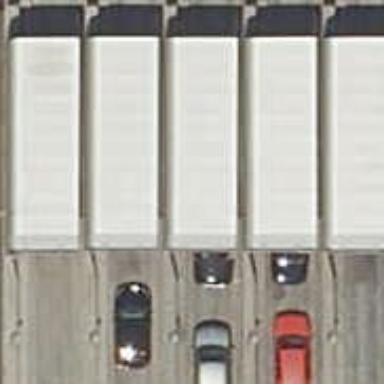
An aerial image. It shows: Toll booth barrier is depicted in the image.